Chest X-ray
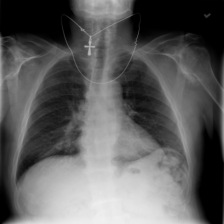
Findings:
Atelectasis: negative
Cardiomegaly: negative
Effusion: negative
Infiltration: negative
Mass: negative
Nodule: negative
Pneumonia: negative
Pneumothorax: negative
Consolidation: negative
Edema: negative
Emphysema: negative
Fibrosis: negative
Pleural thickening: negative
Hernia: negative